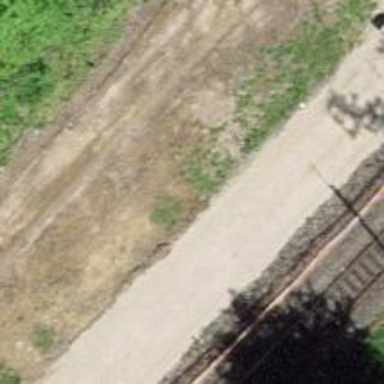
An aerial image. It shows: Railway buffer stop.